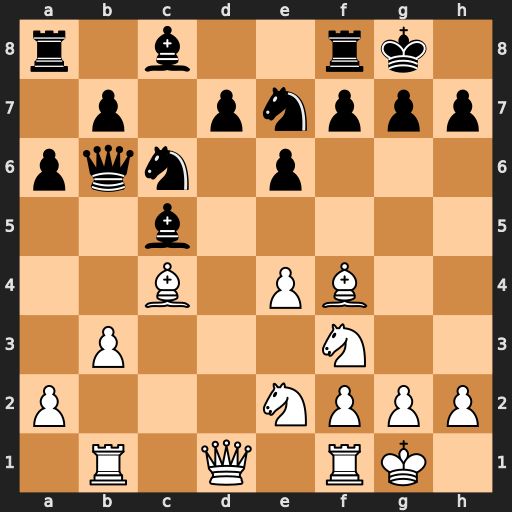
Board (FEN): r1b2rk1/1p1pnppp/pqn1p3/2b5/2B1PB2/1P3N2/P3NPPP/1R1Q1RK1
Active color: w
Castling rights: -
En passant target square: -
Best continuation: b4 Nxb4 a3